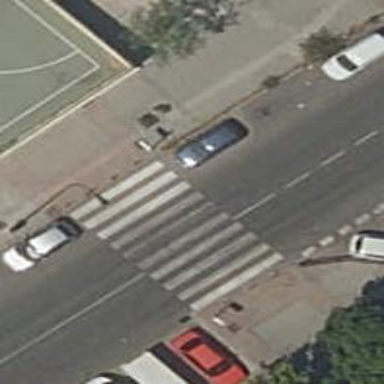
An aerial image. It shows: Uncontrolled crossing on the road.